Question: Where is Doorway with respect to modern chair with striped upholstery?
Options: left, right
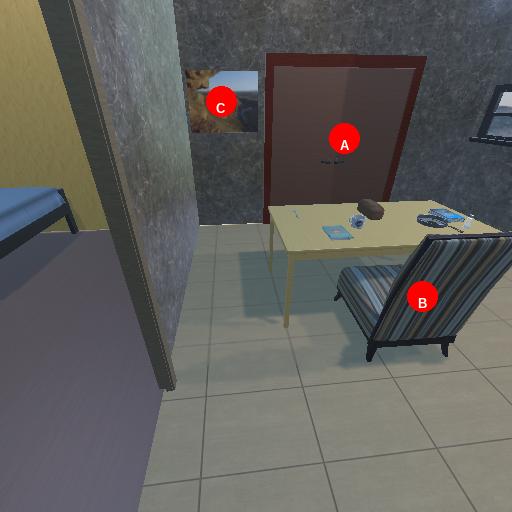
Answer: left